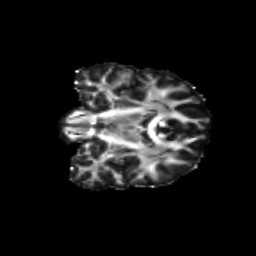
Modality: FA
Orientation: coronal
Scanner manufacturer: siemens
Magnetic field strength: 3 T
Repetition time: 9.2 s
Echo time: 0.084 s